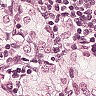
Metastatic tissue present: yes